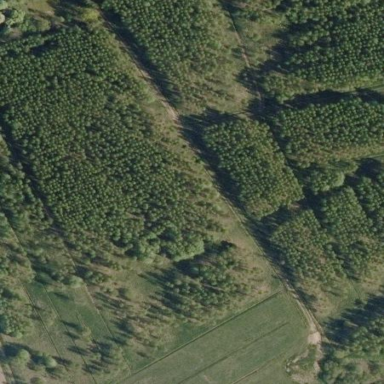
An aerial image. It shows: Plant nursery specializing in trees.